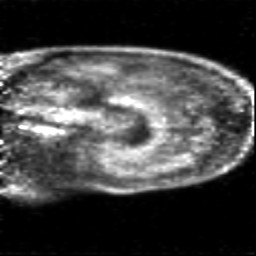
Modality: PET
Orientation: sagittal
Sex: female
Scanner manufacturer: siemens